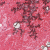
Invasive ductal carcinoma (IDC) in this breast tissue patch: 0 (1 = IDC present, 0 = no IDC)